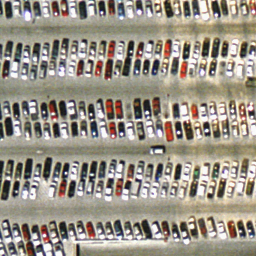
Label: parking lot